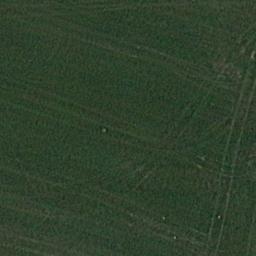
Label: meadow